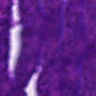
Metastatic tissue present: no